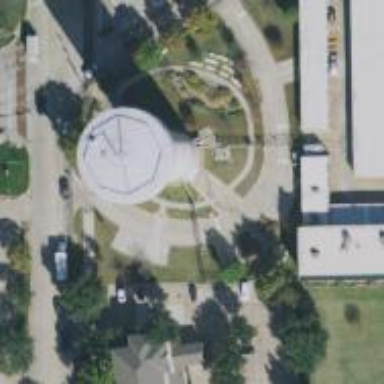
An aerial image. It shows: Water tower that is man-made.